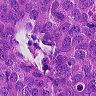
Metastatic tissue present: yes